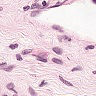
Metastatic tissue present: no